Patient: sex M, age 66
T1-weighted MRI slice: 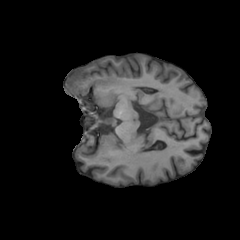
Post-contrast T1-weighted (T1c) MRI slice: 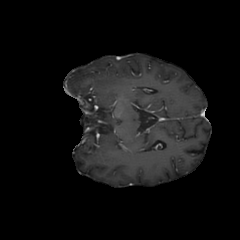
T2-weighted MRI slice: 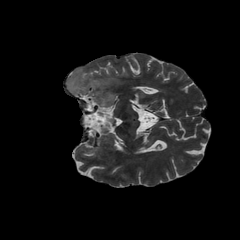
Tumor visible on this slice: yes
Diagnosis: Astrocytoma, IDH-wildtype
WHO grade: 2